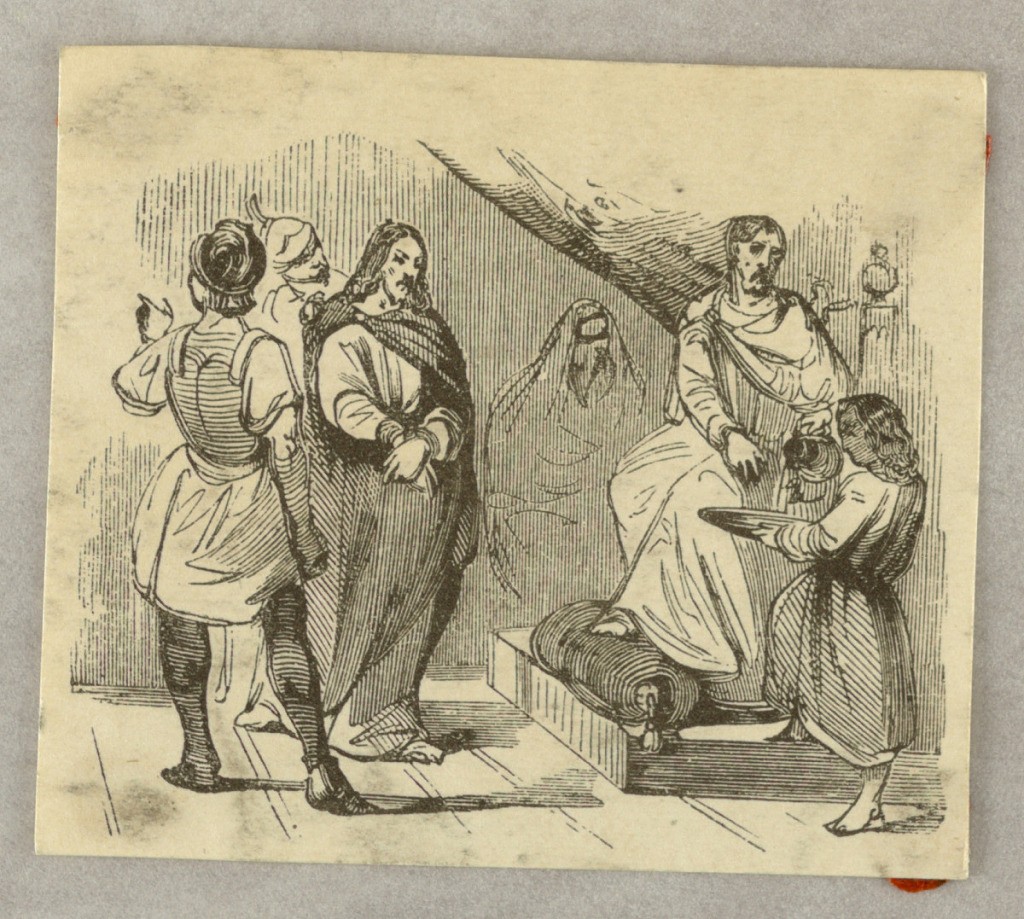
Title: Pilate Washes His Hands
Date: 1840s
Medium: Wood engraving on paper
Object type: Print
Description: He is on his throne, at right Christ and two soldiers are at left.